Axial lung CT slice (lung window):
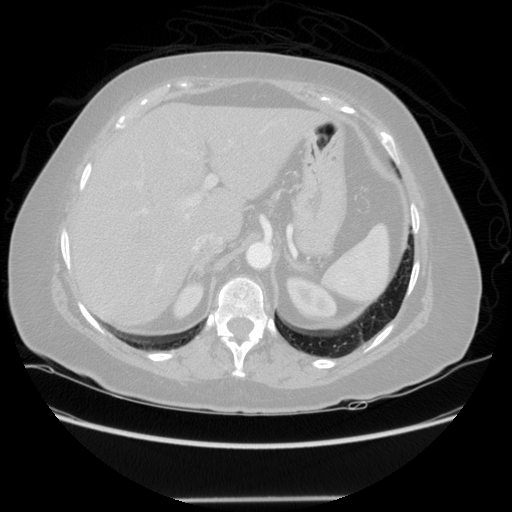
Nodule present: no